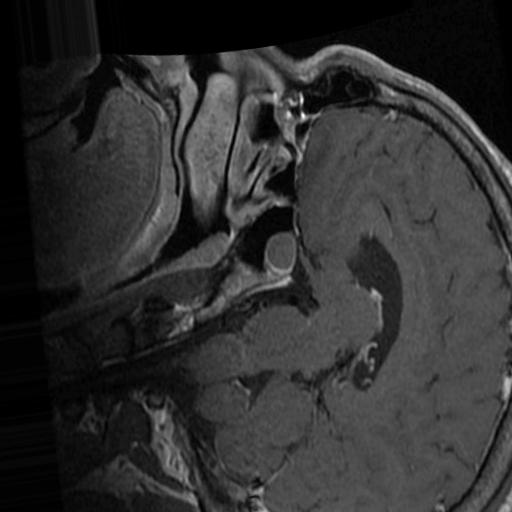
Label: brain_tumor